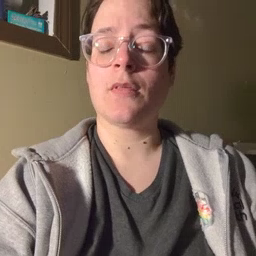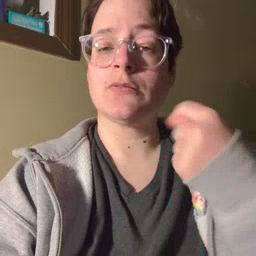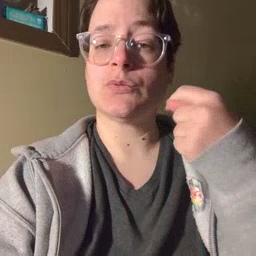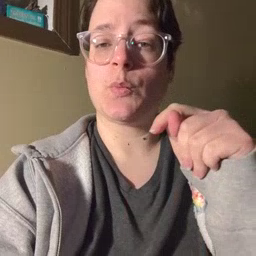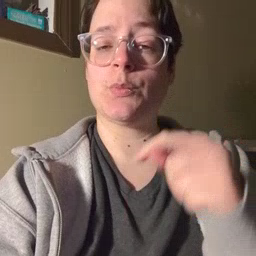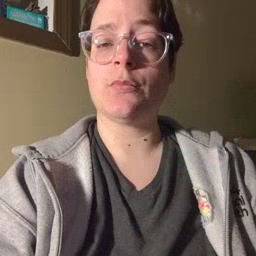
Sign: toy